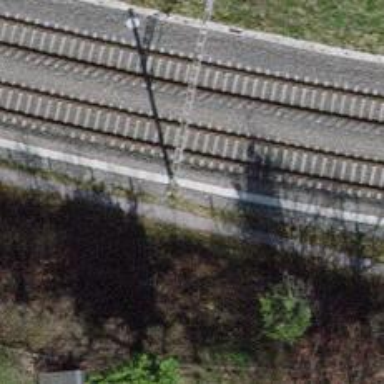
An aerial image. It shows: Single railway track with electrified contact line.